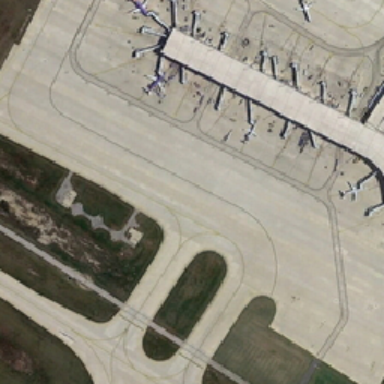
Only three planes appeared at the airport .